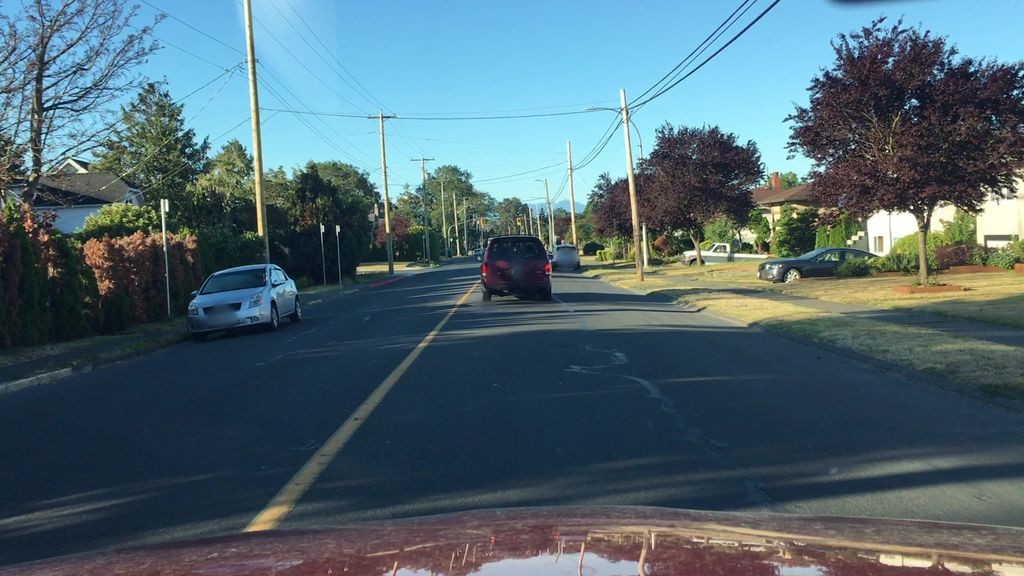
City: victoria